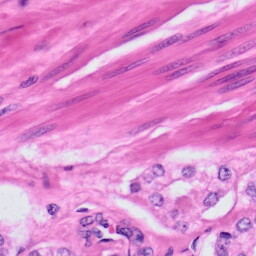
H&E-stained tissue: Prostate